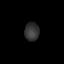
Tissue: lung
Cell type: Smooth muscle cells
Senescence score: 0.2202
Nuclear area (px): 259
Mean DAPI intensity: 52.757